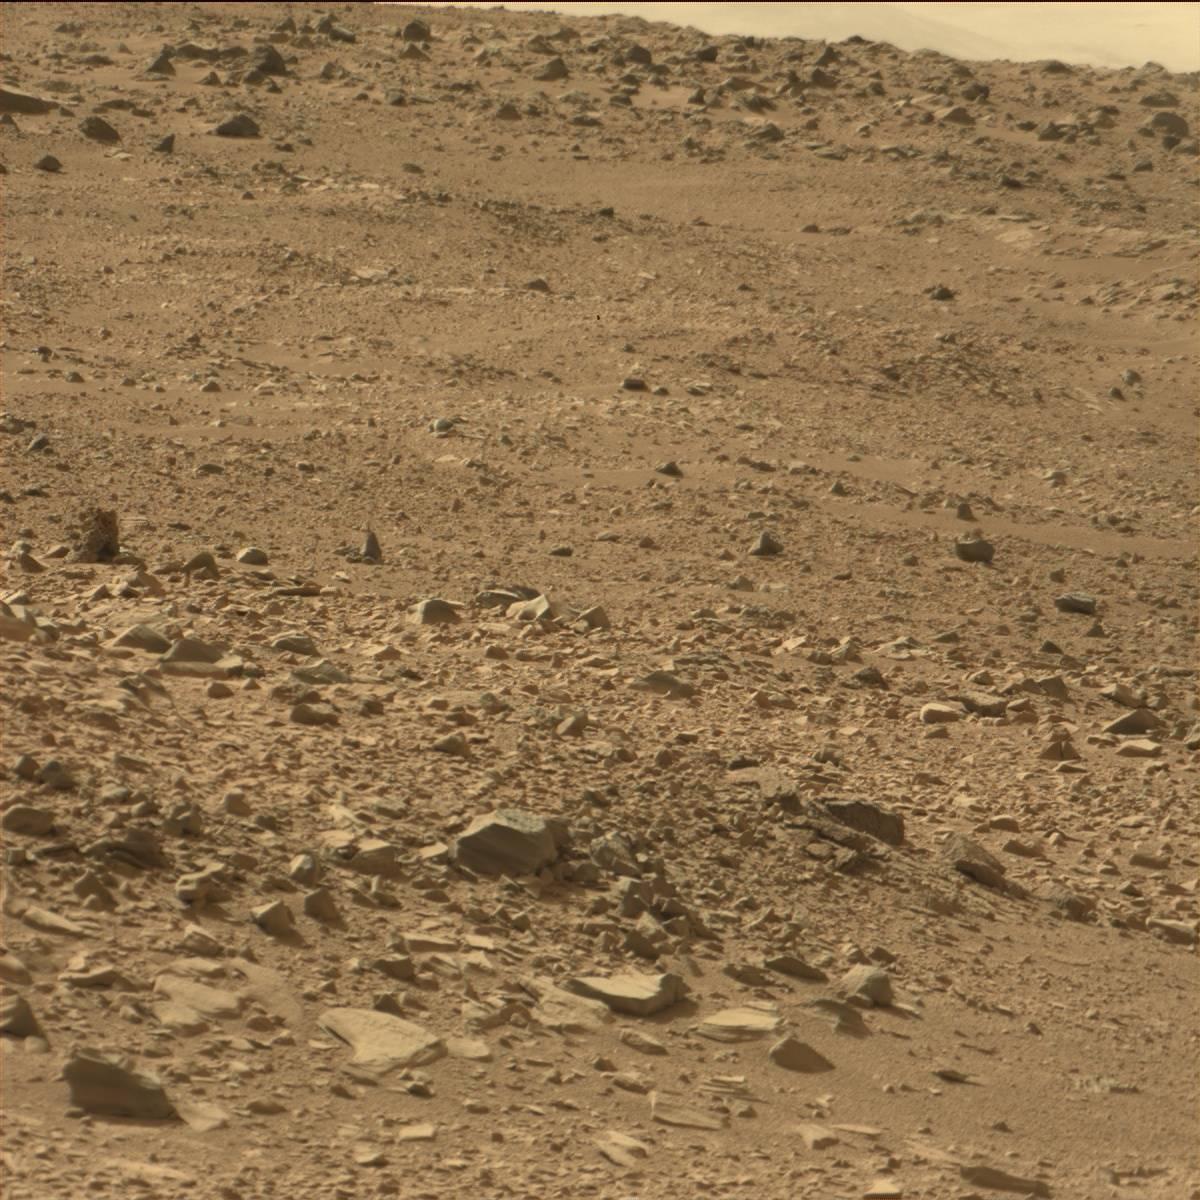
Terrain classes present: Bedrock, Ridge, Sand / Soil